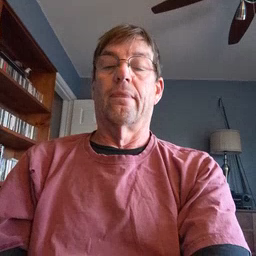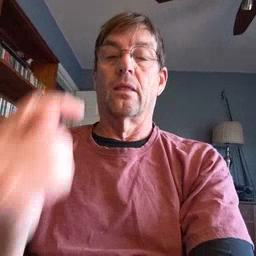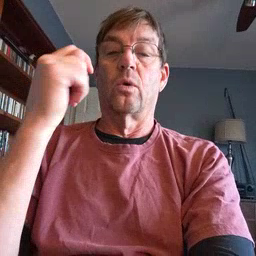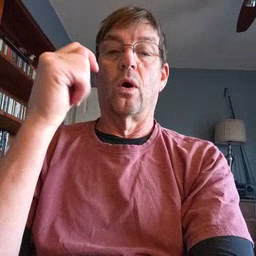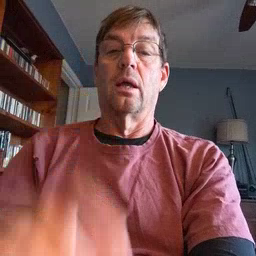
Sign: toy